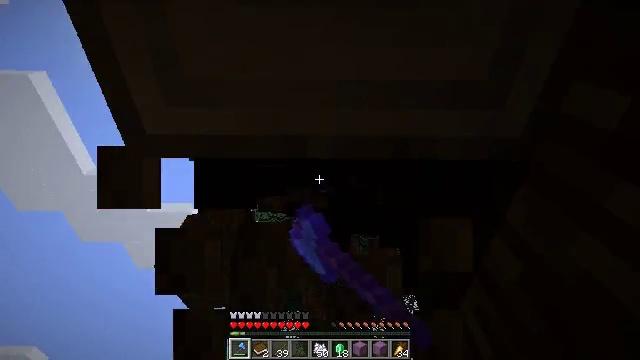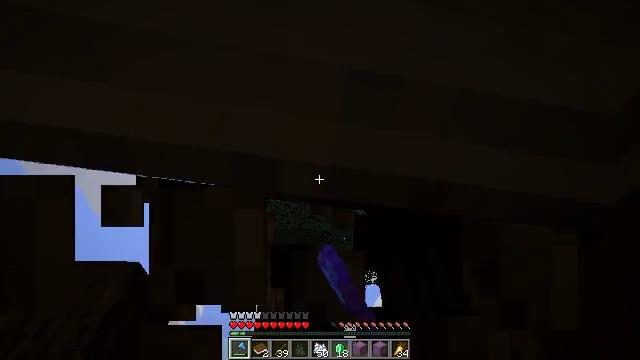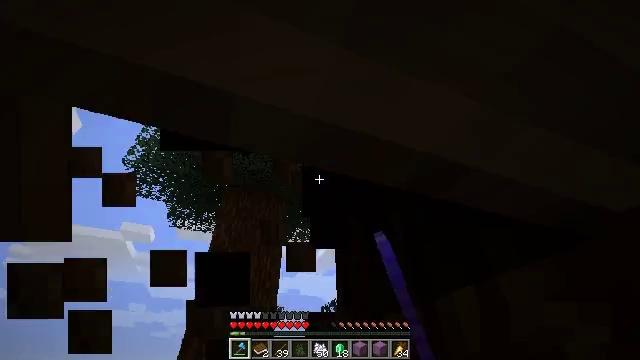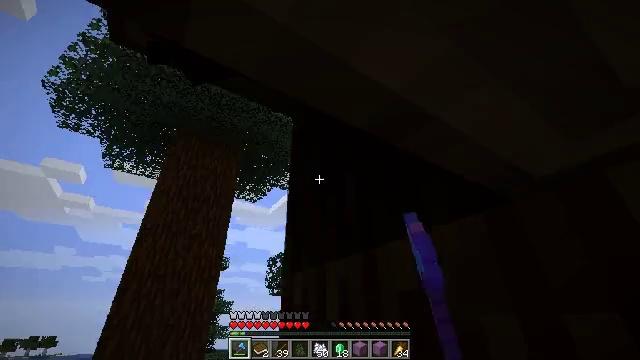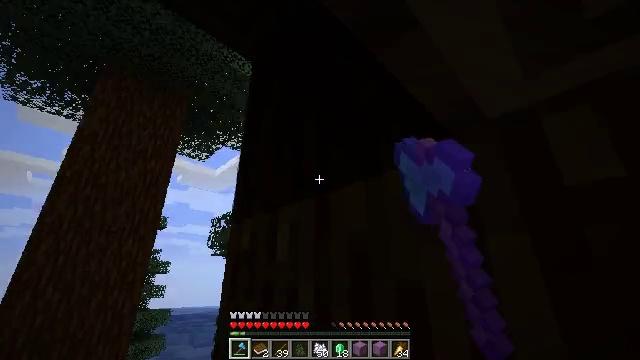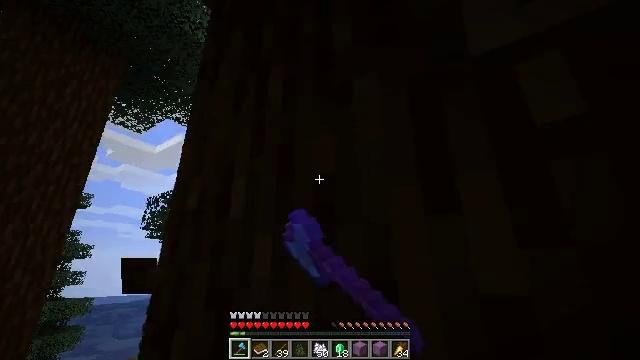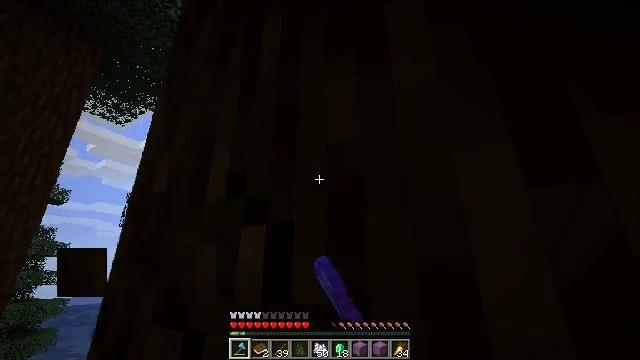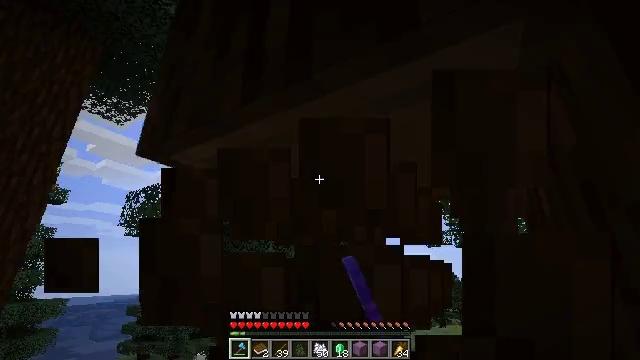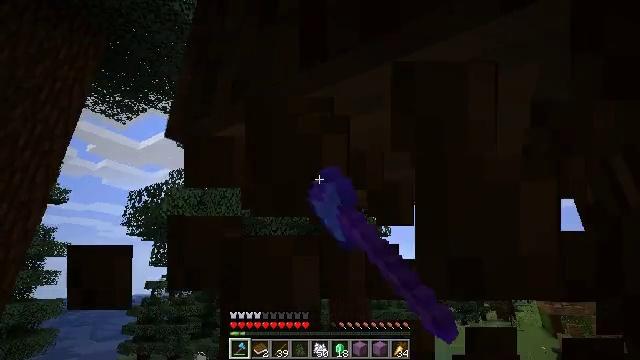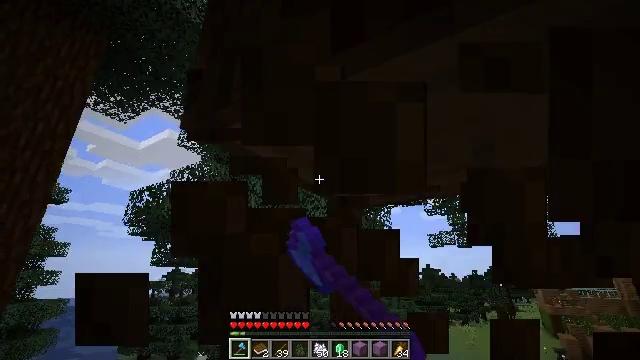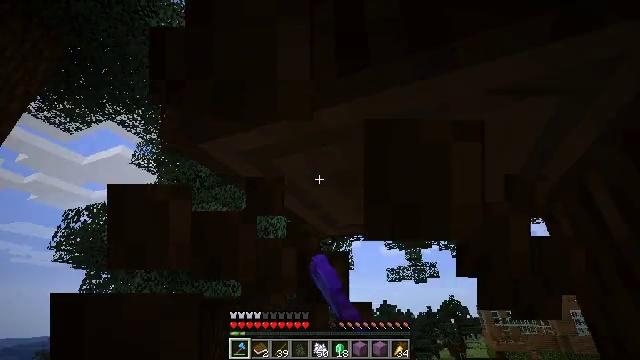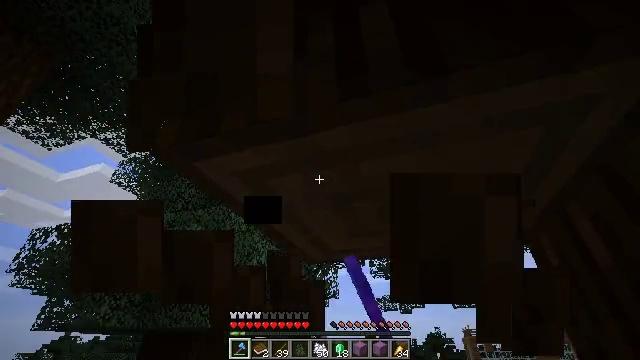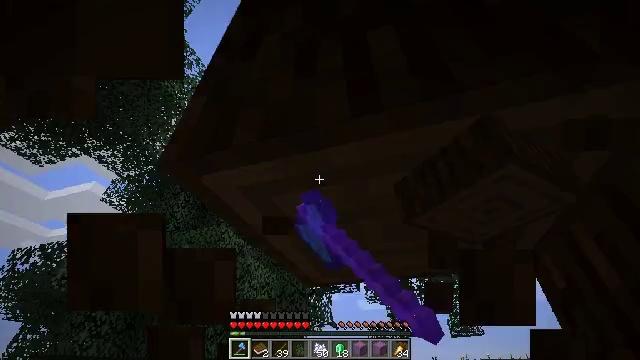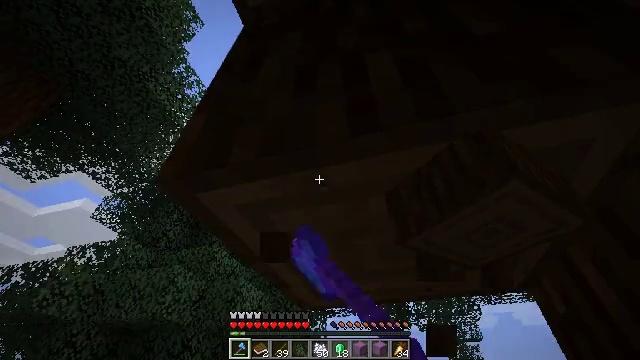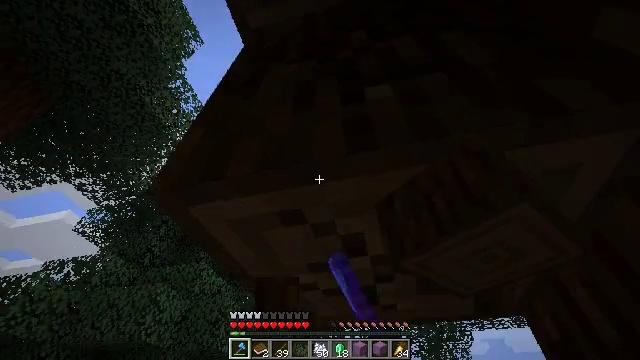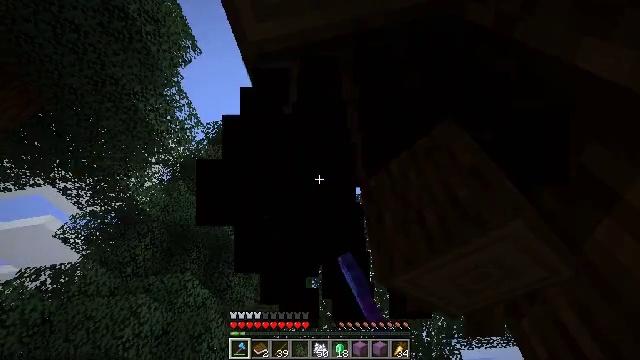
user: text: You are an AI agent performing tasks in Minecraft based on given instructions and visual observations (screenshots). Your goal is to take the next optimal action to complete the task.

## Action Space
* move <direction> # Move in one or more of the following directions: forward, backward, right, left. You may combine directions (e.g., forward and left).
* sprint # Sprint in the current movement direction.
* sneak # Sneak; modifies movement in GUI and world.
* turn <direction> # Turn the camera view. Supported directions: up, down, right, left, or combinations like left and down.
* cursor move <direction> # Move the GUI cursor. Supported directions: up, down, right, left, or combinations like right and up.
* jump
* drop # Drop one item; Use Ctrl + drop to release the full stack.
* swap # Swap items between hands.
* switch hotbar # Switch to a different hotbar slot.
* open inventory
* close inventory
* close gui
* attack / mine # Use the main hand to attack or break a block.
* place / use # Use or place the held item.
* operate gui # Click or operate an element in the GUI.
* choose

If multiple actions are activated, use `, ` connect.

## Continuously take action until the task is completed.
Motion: motion action
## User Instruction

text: Harvest the spruce log from a tree trunk.
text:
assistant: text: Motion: move forward, turn right and down, attack / mine, jump
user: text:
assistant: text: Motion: move forward, turn right and down, attack / mine, jump
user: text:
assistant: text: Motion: move forward, turn right and down, attack / mine
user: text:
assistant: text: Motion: move forward, turn right and down, attack / mine
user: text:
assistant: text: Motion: move forward, turn right and down, attack / mine
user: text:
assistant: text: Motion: move forward, turn right, attack / mine
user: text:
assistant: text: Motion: move forward, attack / mine
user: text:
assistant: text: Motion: move forward, attack / mine
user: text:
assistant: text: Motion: attack / mine
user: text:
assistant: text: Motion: turn right and up, attack / mine
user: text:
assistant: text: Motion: turn right and up, attack / mine
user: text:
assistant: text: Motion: turn right and up, attack / mine
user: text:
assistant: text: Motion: turn right and up, attack / mine
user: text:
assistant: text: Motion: turn right and up, attack / mine
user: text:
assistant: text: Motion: turn right and up, attack / mine
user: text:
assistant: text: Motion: turn right and up, attack / mine
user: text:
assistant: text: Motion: attack / mine
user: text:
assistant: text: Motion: turn up, attack / mine
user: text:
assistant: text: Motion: turn up, attack / mine
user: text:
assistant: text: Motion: turn up, attack / mine
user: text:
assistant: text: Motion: turn right, attack / mine
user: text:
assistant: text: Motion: turn right and up, attack / mine
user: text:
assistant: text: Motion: move forward, turn right, attack / mine
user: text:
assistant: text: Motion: move forward, turn right, attack / mine, jump
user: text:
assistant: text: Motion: move forward, turn right and down, attack / mine, jump
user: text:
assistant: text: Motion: move forward, turn right and down, attack / mine, jump
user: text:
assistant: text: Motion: move forward, turn right and down, attack / mine, jump
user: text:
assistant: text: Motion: move forward, turn right and down, attack / mine
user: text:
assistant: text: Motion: move forward, turn right and down, attack / mine
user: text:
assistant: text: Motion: move forward, turn right and down, attack / mine